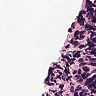
Metastatic tissue present: yes